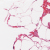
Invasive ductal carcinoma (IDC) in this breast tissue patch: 0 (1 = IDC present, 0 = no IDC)